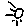
Label: sun